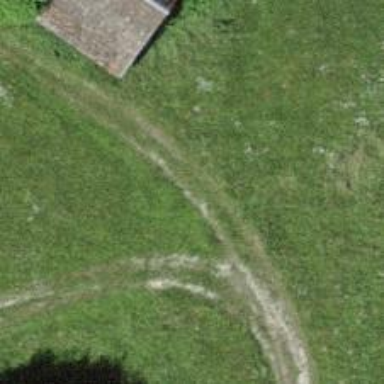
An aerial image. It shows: Grass track with grade3 tracktype.